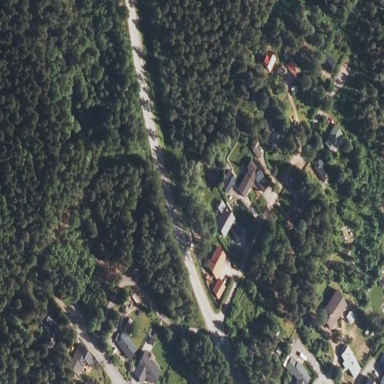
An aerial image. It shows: Residential area.